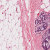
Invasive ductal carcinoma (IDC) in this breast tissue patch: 0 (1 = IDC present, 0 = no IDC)